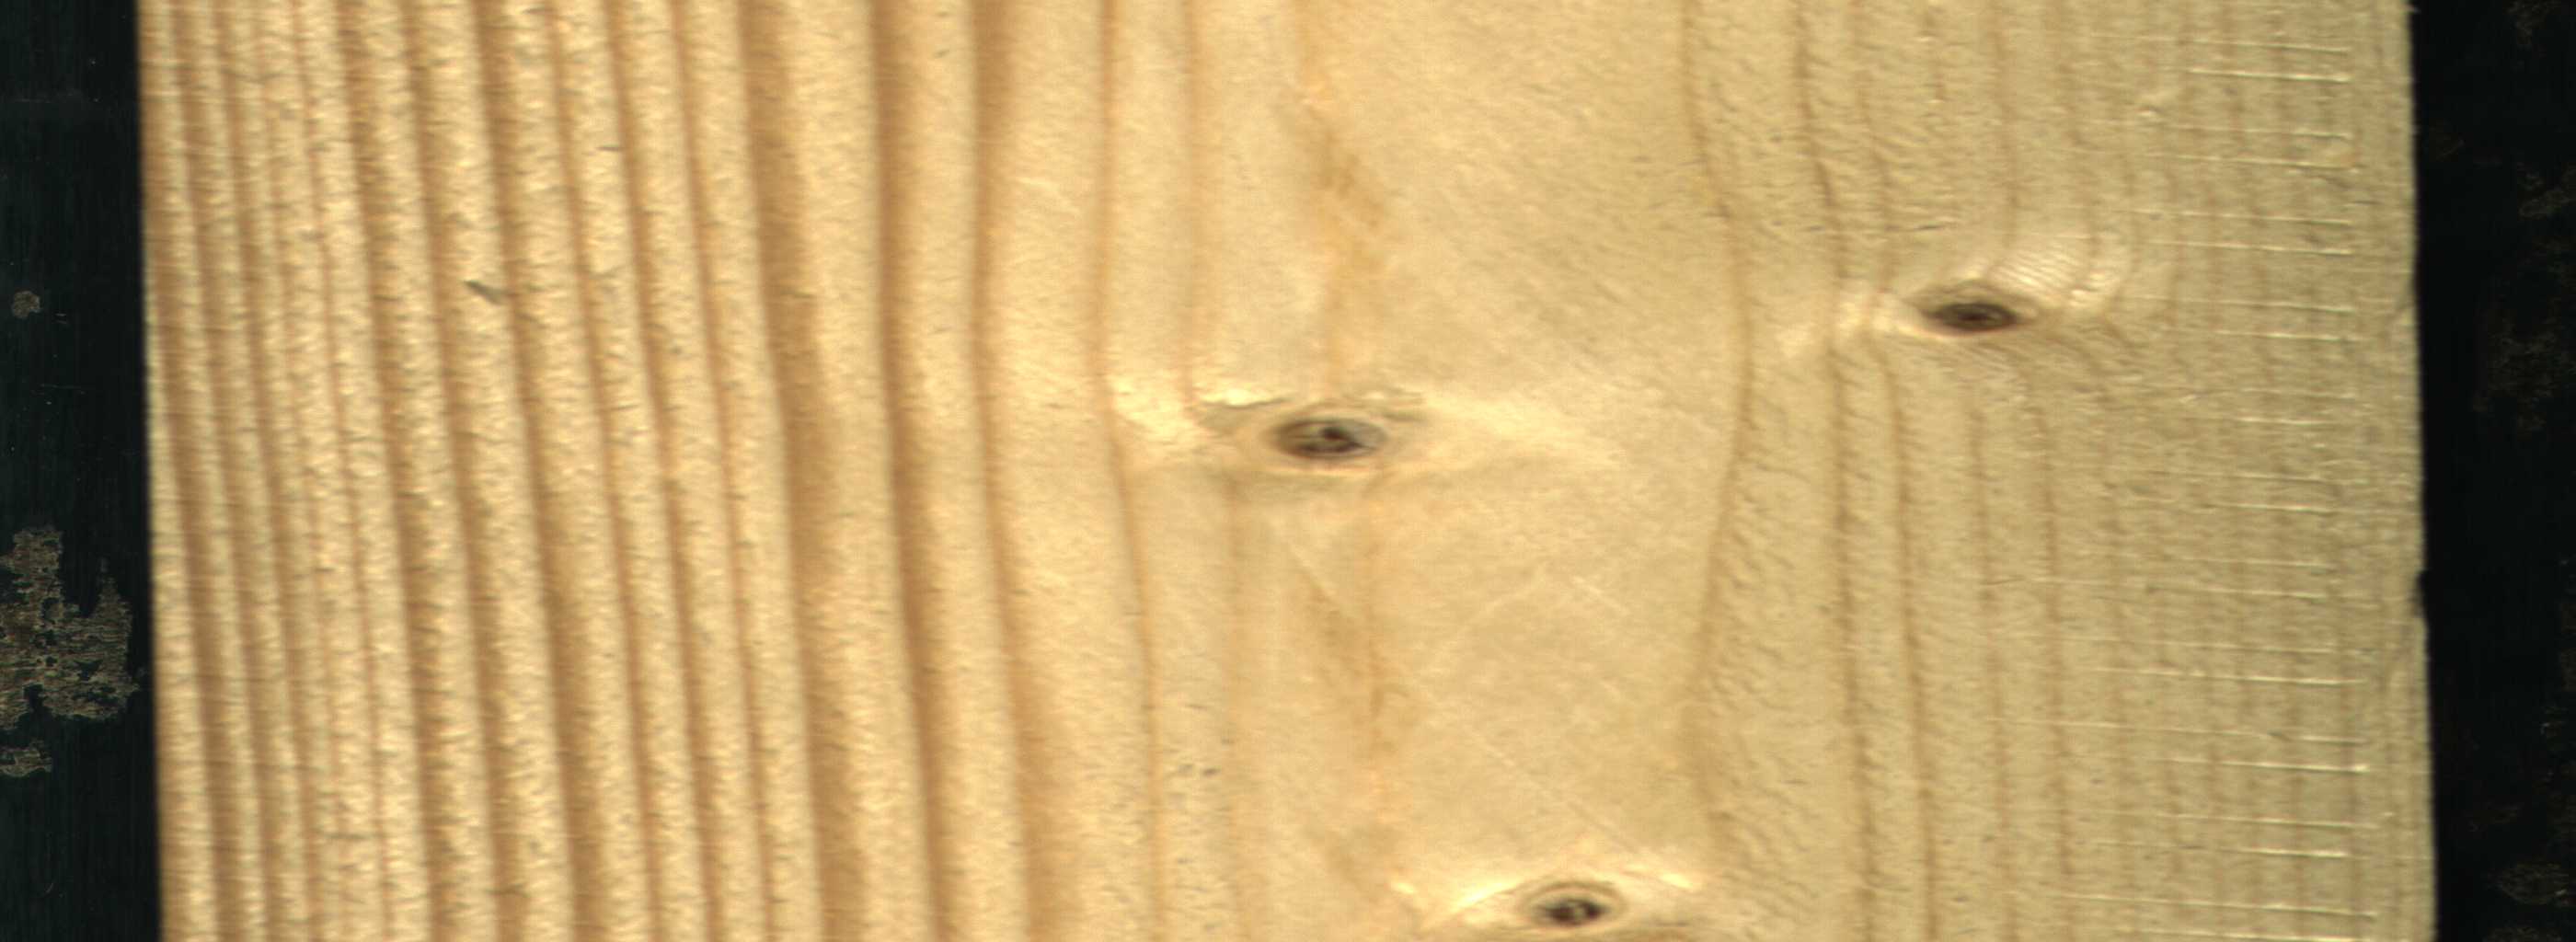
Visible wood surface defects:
Live_Knot
Live_Knot
Live_Knot